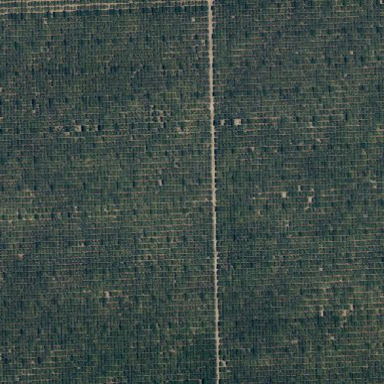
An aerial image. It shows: Orchard filled with persimmon trees.